Field crop: maize
Growth stage: 1
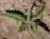
Species: atriplex